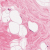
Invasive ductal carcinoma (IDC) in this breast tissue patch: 0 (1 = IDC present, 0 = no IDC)